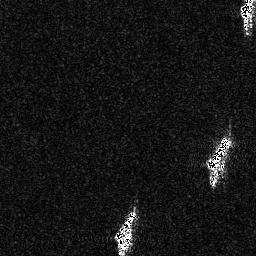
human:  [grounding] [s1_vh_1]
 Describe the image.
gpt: In the satellite image, there is  <ref>1 medium ship </ref> <box>[[44, 81, 52, 98, 0]]</box> located at bottom,  <ref>1 medium ship </ref> <box>[[80, 51, 90, 66, 0]]</box> located at right,  <ref>1 medium ship </ref> <box>[[93, 0, 99, 14, 0]]</box> located at top right.